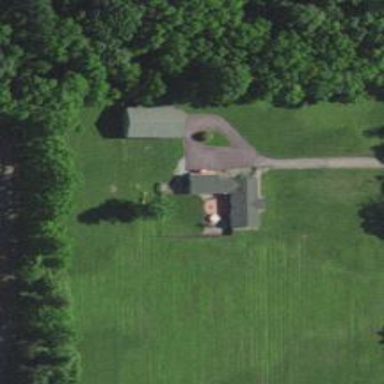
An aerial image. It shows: Driveway.